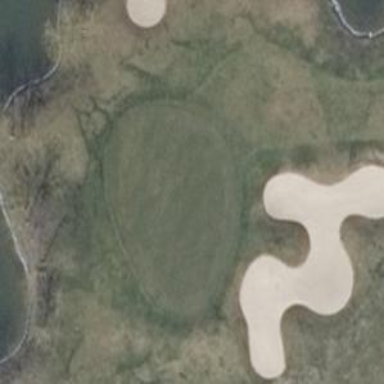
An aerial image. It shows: Golf green.